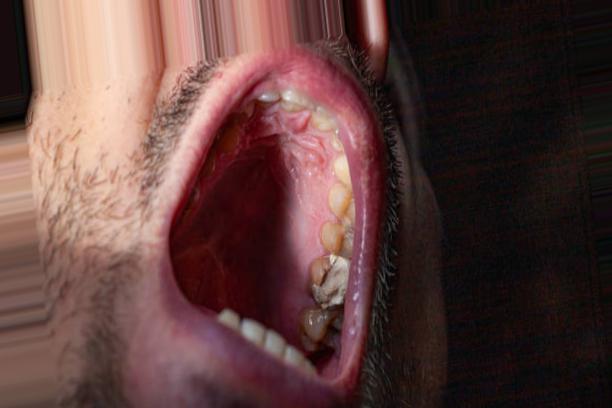
Condition: Caries